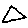
Label: triangle